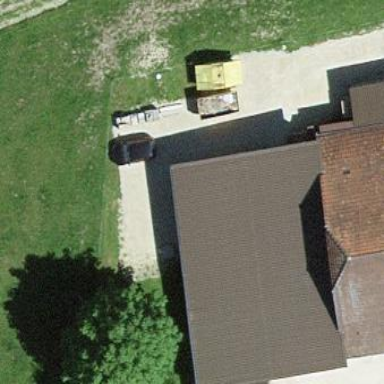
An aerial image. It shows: Barn.